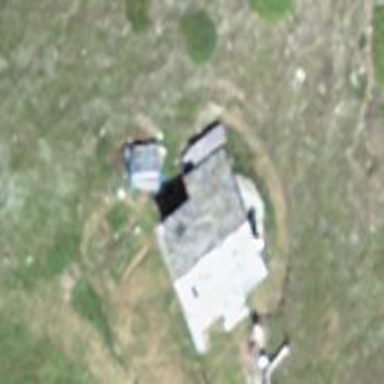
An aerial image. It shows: Rural barn.